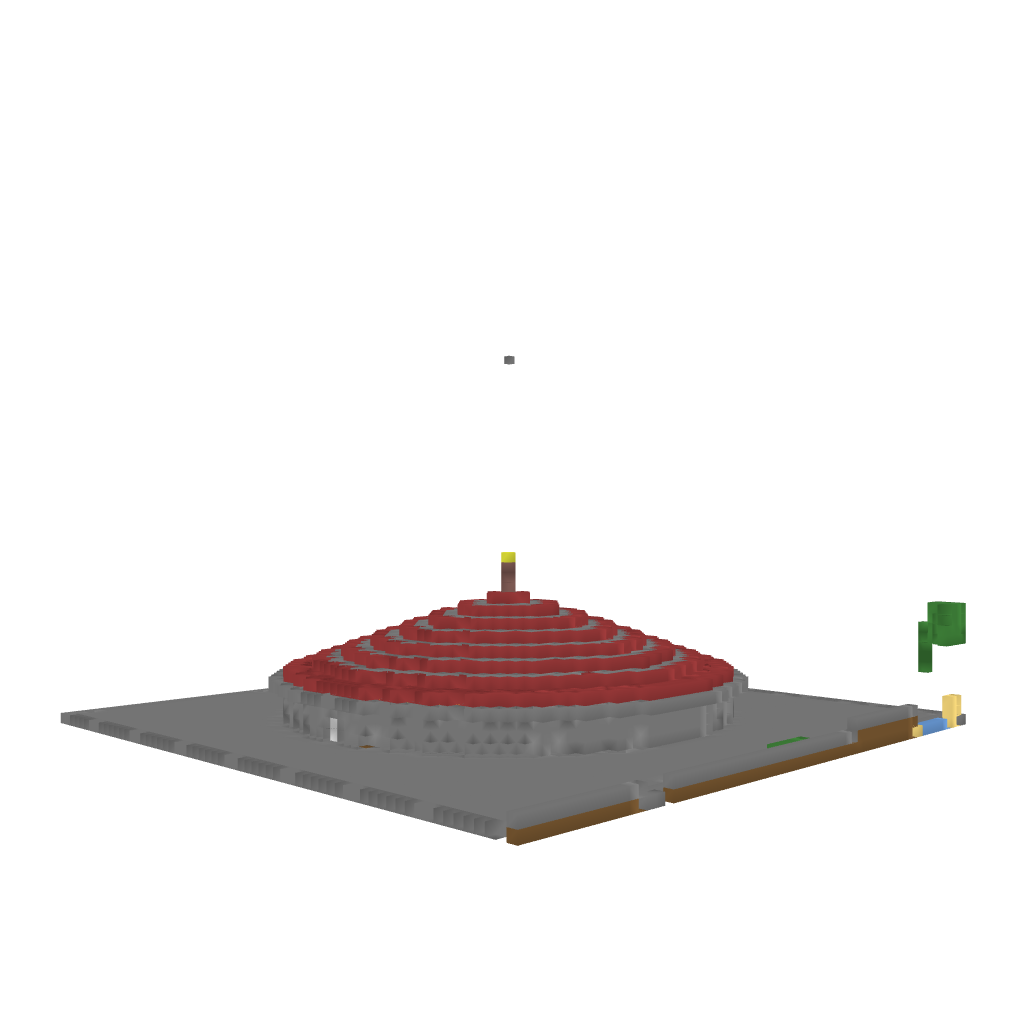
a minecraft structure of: Simple Maze good quality